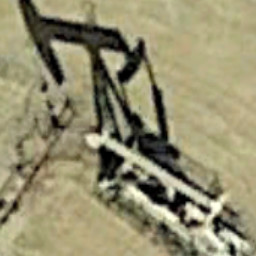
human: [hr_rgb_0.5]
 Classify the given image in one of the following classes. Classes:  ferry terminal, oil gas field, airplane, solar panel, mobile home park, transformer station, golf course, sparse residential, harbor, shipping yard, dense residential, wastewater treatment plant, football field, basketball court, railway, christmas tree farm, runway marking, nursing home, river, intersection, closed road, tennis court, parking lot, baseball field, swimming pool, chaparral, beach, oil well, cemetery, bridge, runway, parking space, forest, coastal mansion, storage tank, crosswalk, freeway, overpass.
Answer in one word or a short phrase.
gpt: oil well